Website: home-depot
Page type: delivery-shipping
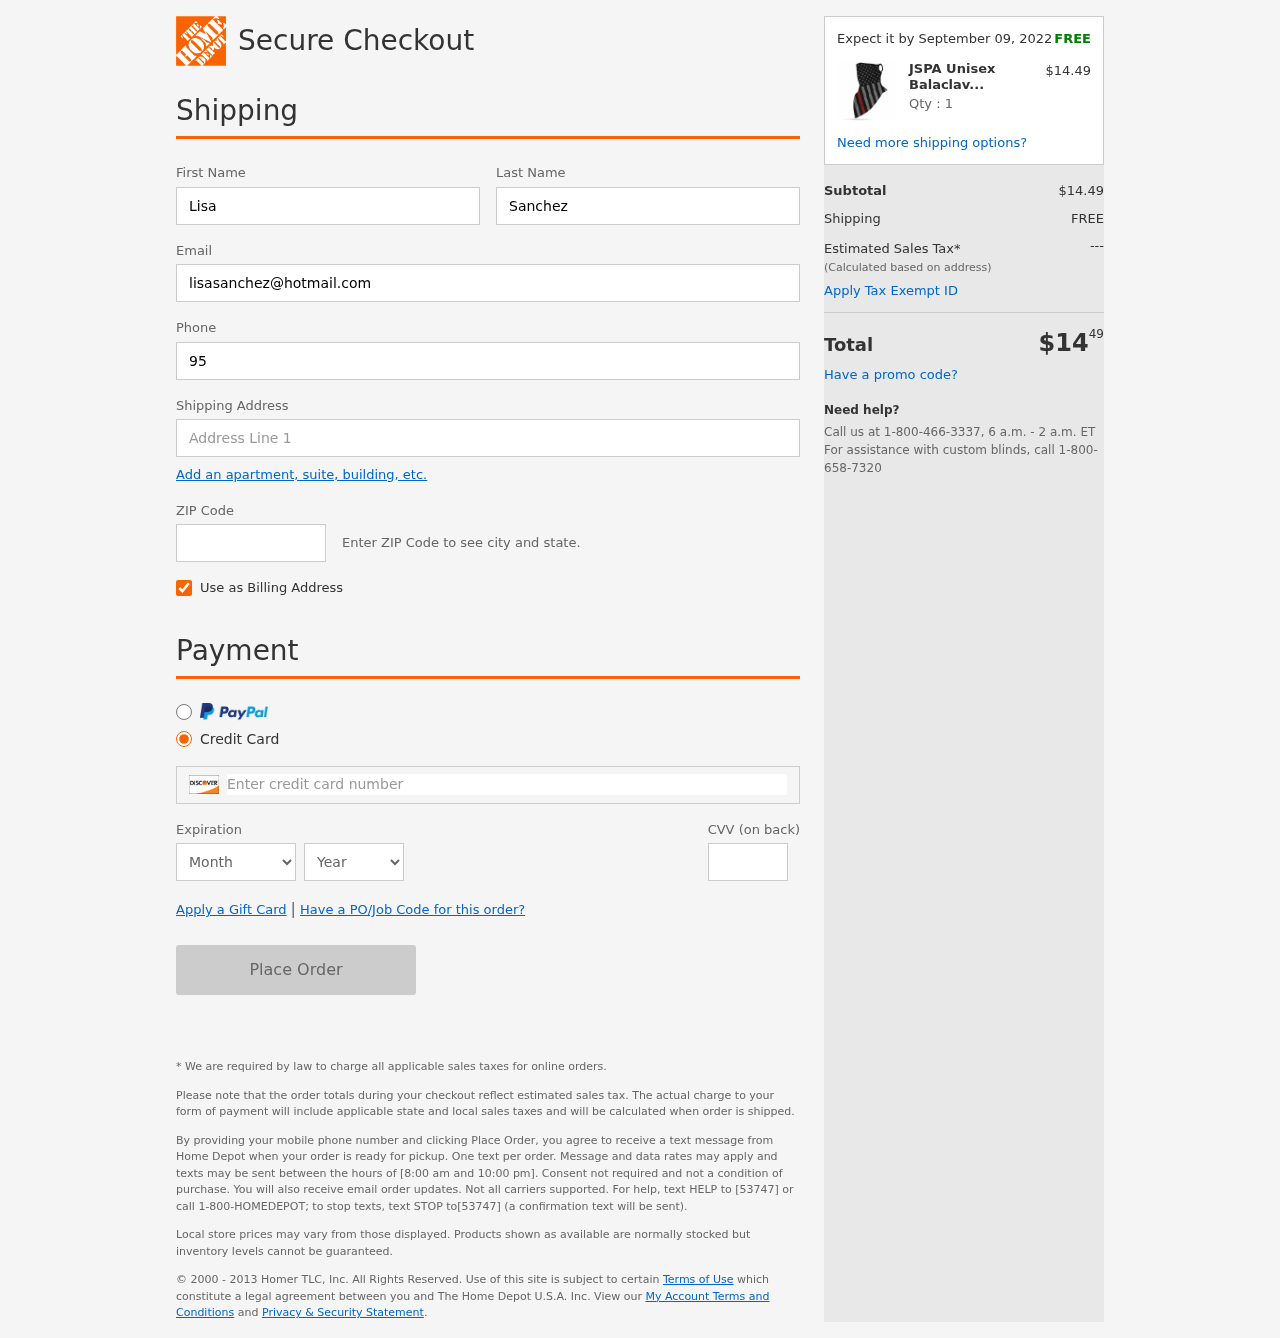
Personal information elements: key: PII_CARD_CVV
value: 285
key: PII_CARD_EXPIRY_MONTH
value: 07
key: PII_CARD_EXPIRY_YEAR
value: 29
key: PII_CARD_NUMBER
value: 6011 3026 6589 1119
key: PII_EMAIL
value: lisasanchez@hotmail.com
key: PII_FIRSTNAME
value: Lisa
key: PII_LASTNAME
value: Sanchez
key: PII_PHONE
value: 9517811495
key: PII_POSTCODE
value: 17116
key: PII_STREET
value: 397 Nicholas Brook
Product elements: key: PRODUCT1_NAME
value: JSPA Unisex Balaclava Ear Hanger Mask Sun Protection Face Mask Balaclava for Men Women Washable Face
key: PRODUCT1_PRICE
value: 14.49
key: PRODUCT1_QUANTITY
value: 1
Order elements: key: ORDER_DELIVERY_DATE
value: Expect it by September 09, 2022
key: ORDER_SUBTOTAL
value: $14.49
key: ORDER_SHIPPING_COST
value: FREE
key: ORDER_TOTAL
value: $1449